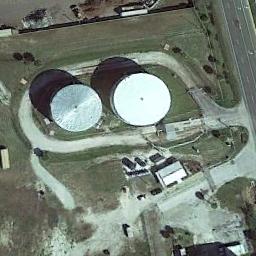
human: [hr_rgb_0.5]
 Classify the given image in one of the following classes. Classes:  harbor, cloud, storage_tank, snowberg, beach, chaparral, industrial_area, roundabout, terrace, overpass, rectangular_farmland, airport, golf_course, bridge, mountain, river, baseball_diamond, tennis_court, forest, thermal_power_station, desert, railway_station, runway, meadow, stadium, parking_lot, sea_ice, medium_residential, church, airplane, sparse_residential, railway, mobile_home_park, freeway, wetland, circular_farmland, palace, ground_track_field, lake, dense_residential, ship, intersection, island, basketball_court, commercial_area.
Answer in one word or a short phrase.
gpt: storage_tank